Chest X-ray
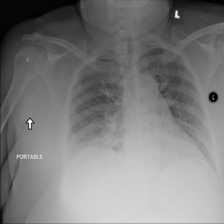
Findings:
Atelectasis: negative
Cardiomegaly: negative
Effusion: negative
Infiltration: negative
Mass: negative
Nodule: negative
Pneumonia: negative
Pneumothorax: negative
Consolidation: negative
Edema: negative
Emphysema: negative
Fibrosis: negative
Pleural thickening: negative
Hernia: negative